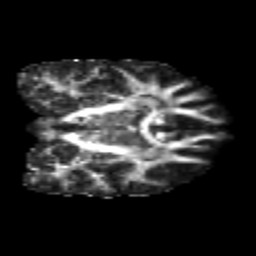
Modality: FA
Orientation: coronal
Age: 22
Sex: male
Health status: healthy
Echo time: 0.074 s